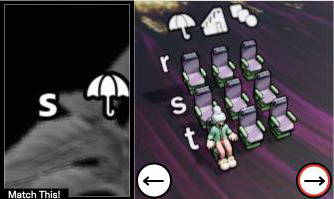
Task: seats
Answer: no